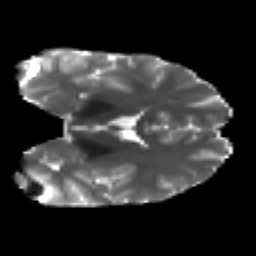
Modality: T2w
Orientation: coronal
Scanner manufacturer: ge
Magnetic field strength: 3 T
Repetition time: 7.98 s
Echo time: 0.0701 s